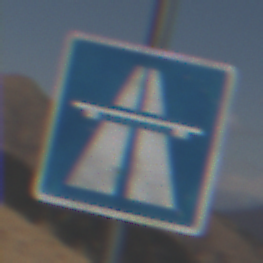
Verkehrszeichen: Autobahn
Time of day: Midday
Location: Outdoor (Nature)
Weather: Clear
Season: NotSpecified
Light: Natural